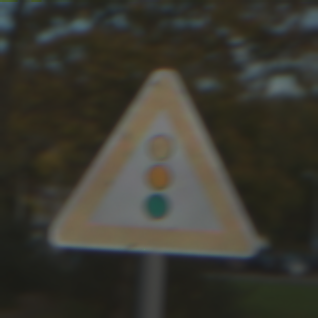
Verkehrszeichen: Lichtzeichenanlage
Umgebung: Outdoor, Urban
Tageszeit: MorningAfternoon
Wetter: PartlyCloudy
Licht: Natural
Jahreszeit: NotSpecified
Kontrast: LowContrast